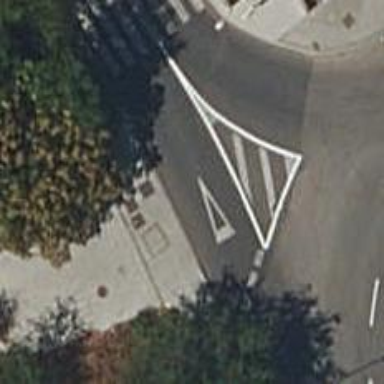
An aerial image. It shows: Pedestrian road.